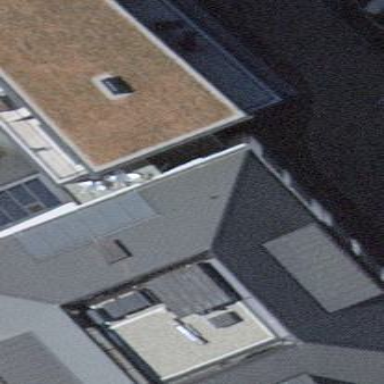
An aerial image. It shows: Dark gray office building with hipped roof.